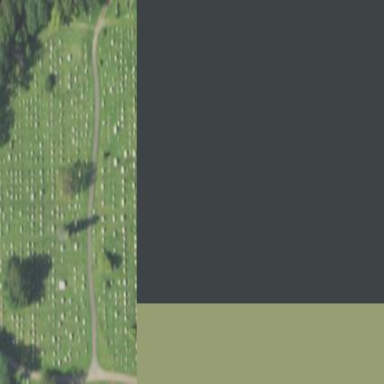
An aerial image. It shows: Cemetery.